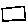
Label: square